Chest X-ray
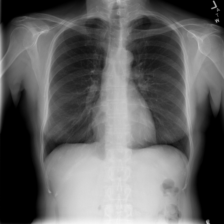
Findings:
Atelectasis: negative
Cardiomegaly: negative
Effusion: negative
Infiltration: negative
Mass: negative
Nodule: negative
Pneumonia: negative
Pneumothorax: negative
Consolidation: negative
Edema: negative
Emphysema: negative
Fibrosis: negative
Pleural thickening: negative
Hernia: negative